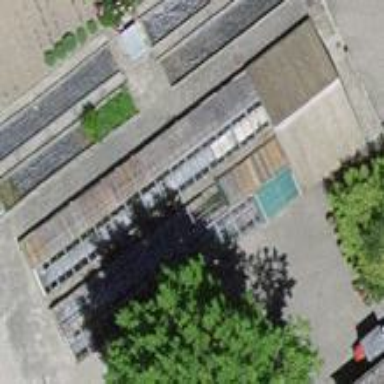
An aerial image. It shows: Greenhouse.